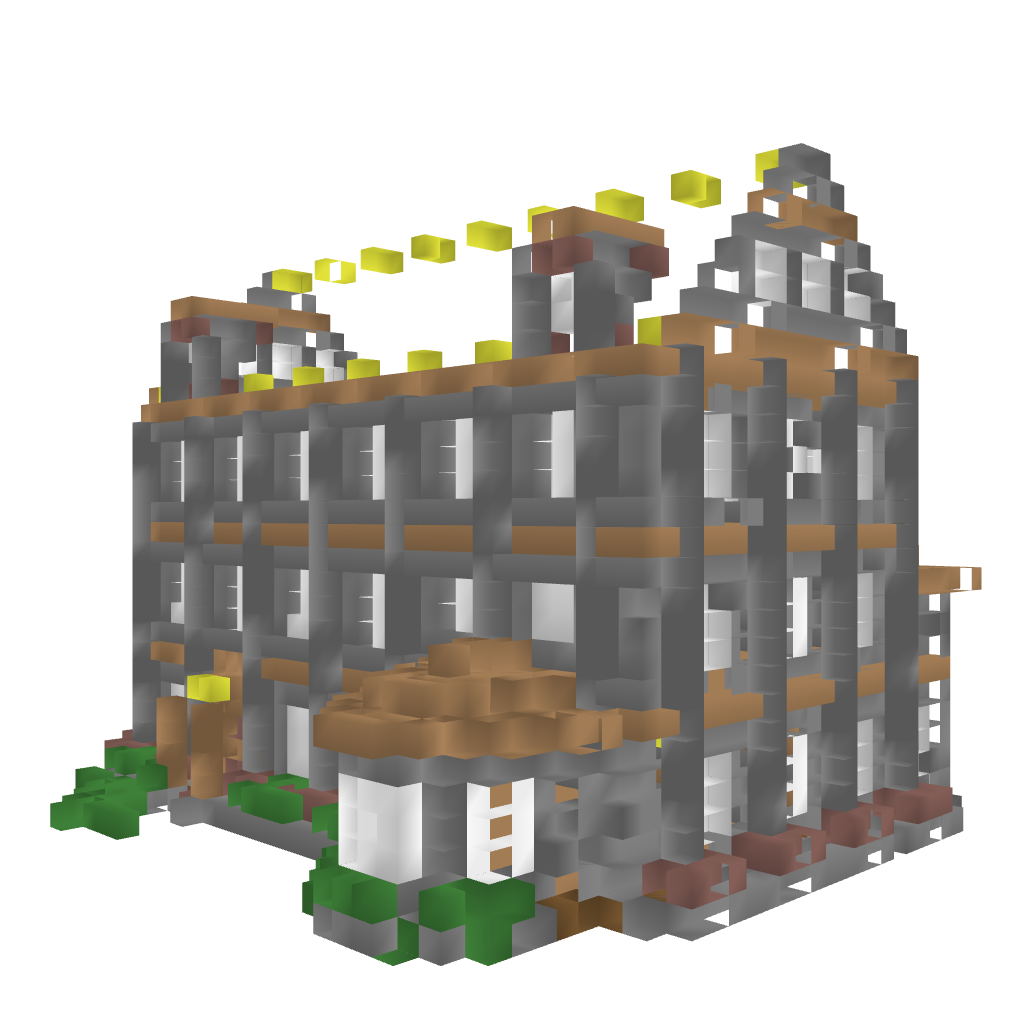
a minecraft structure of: Halloween Mansion 1.7.x (house only) good quality